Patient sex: M
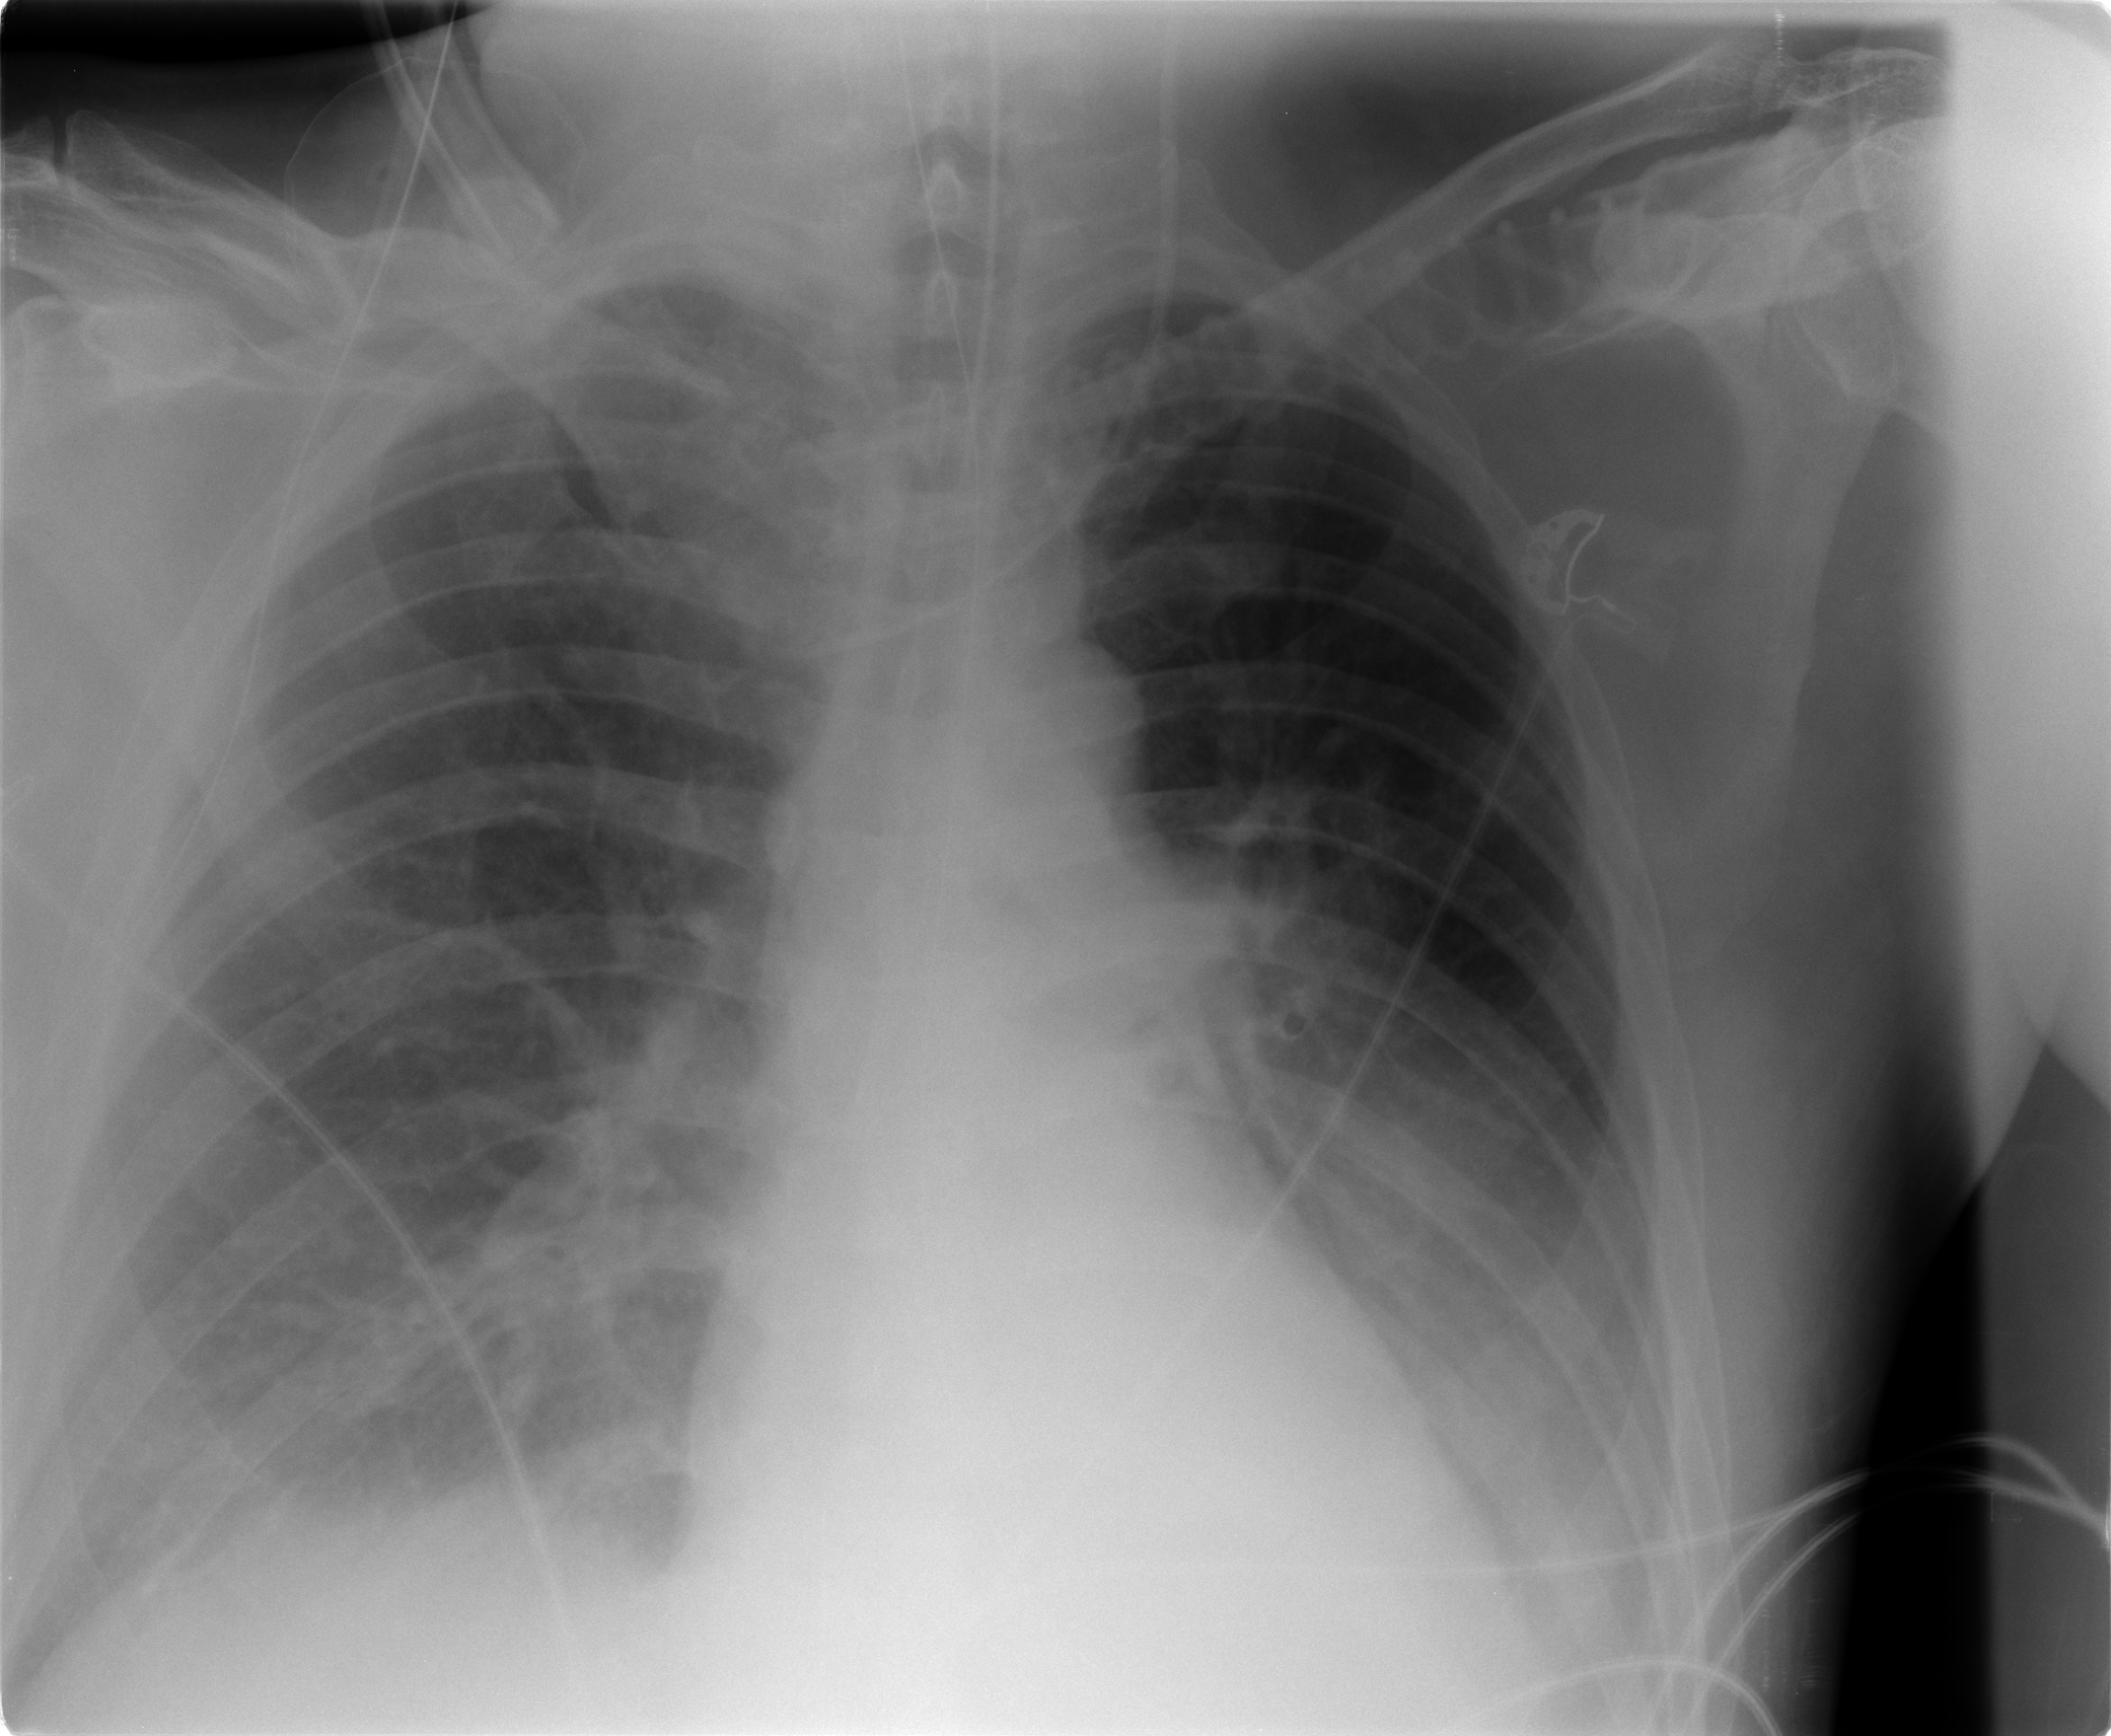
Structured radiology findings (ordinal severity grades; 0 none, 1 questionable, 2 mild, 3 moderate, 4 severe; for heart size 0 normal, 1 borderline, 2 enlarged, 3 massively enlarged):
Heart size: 2
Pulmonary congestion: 2
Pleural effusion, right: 3
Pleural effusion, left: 2
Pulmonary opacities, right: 2
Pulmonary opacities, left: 1
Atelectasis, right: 3
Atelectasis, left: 2